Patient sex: M
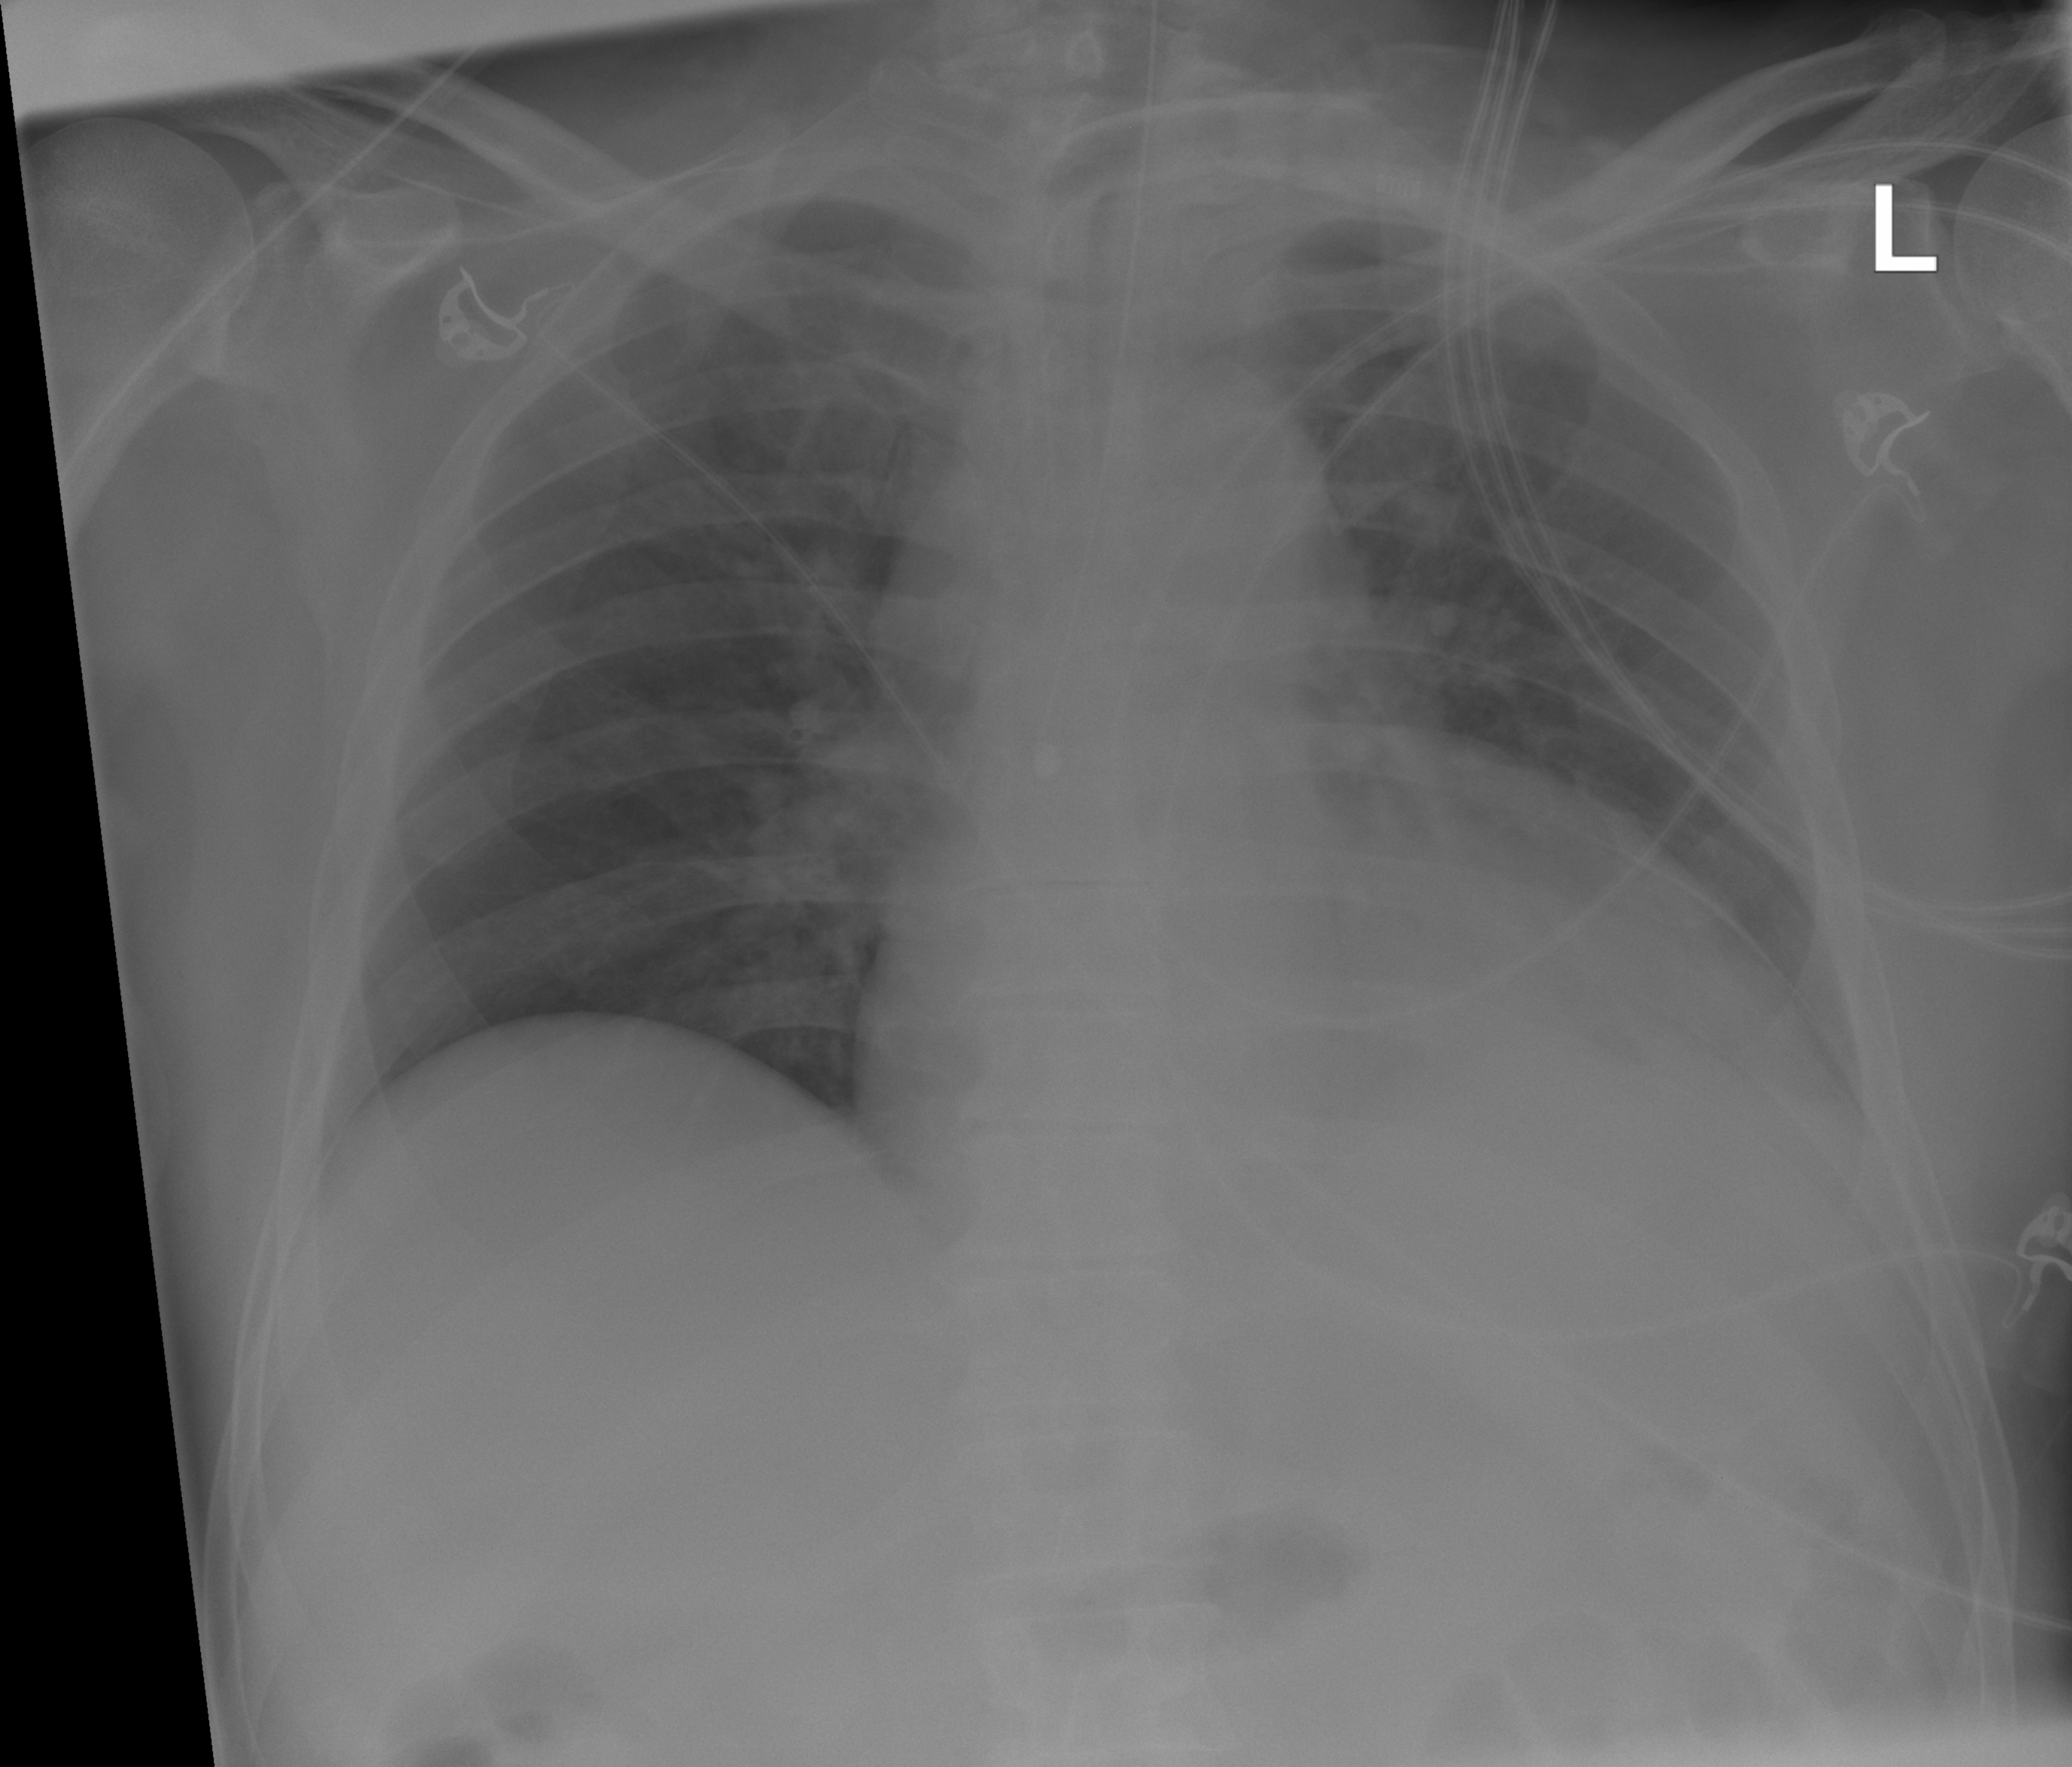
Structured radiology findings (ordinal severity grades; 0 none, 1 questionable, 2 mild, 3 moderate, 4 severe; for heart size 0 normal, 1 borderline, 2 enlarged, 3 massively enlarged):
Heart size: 2
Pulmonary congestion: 0
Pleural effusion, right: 0
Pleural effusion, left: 2
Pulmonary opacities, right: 0
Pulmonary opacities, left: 0
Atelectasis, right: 0
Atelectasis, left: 2